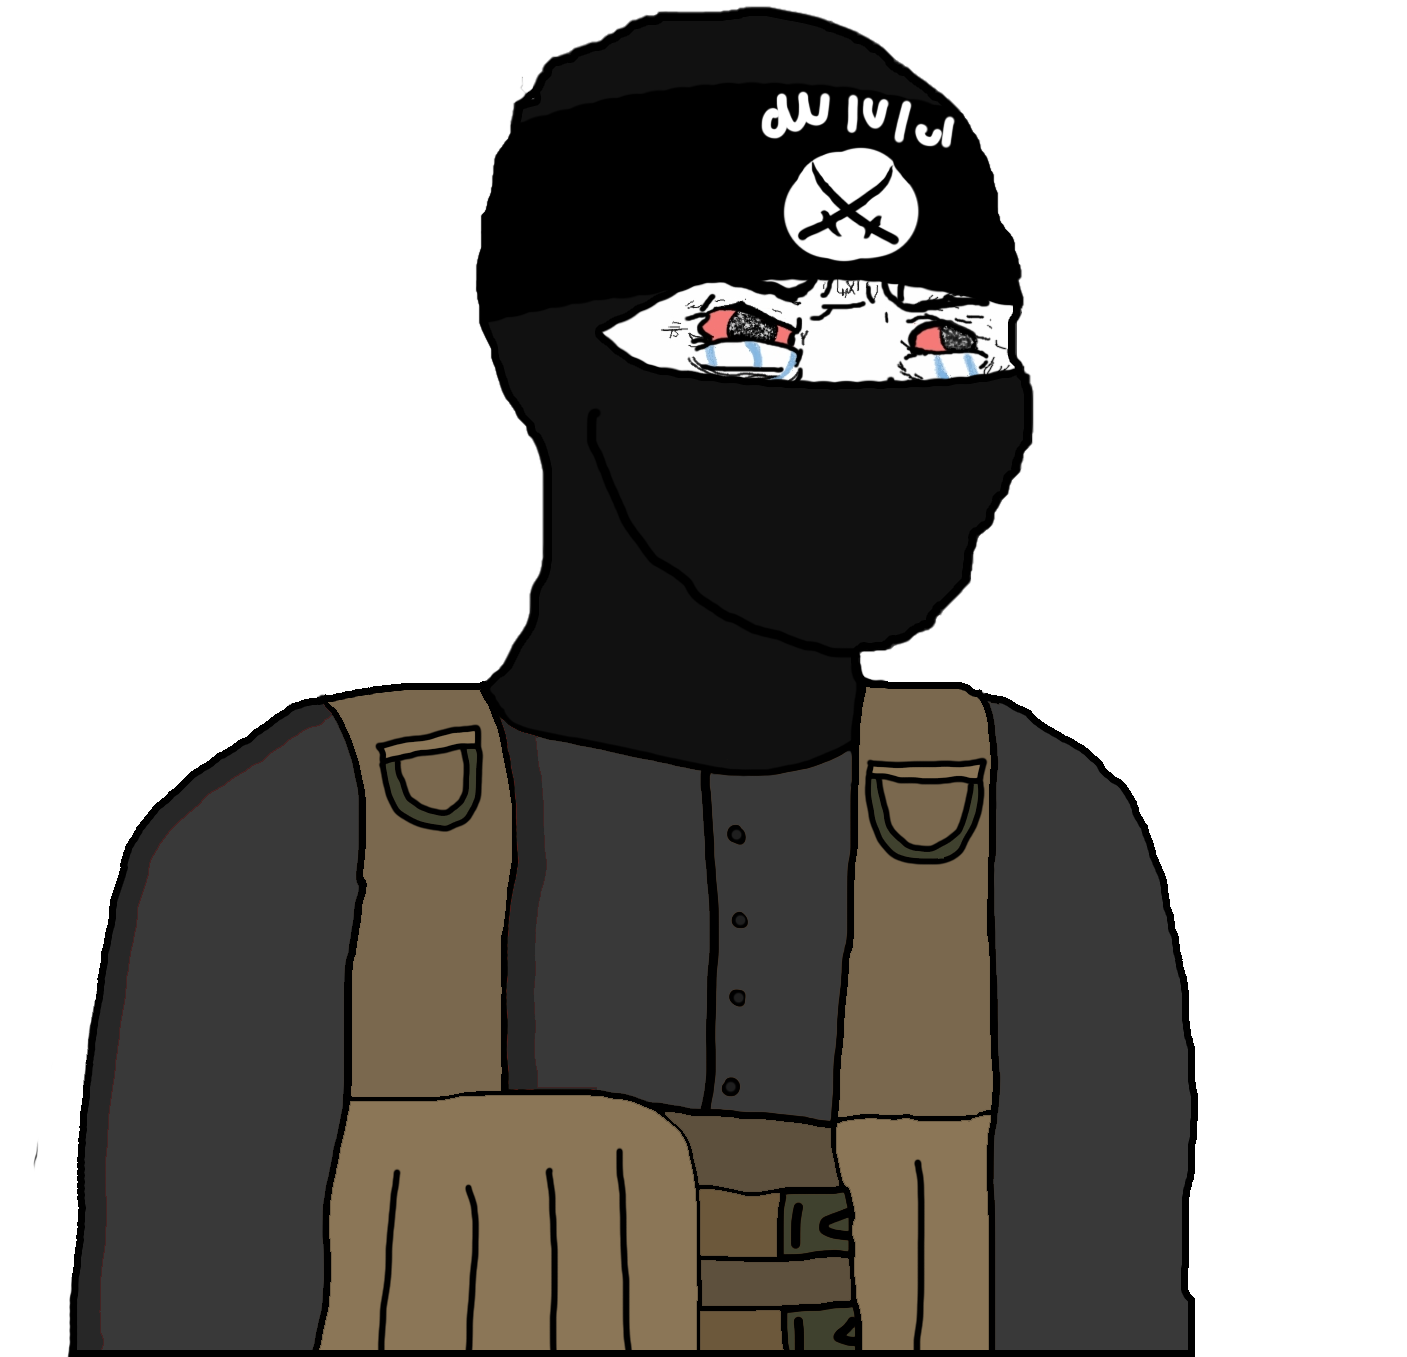
Label: 5_Crying_Wojak